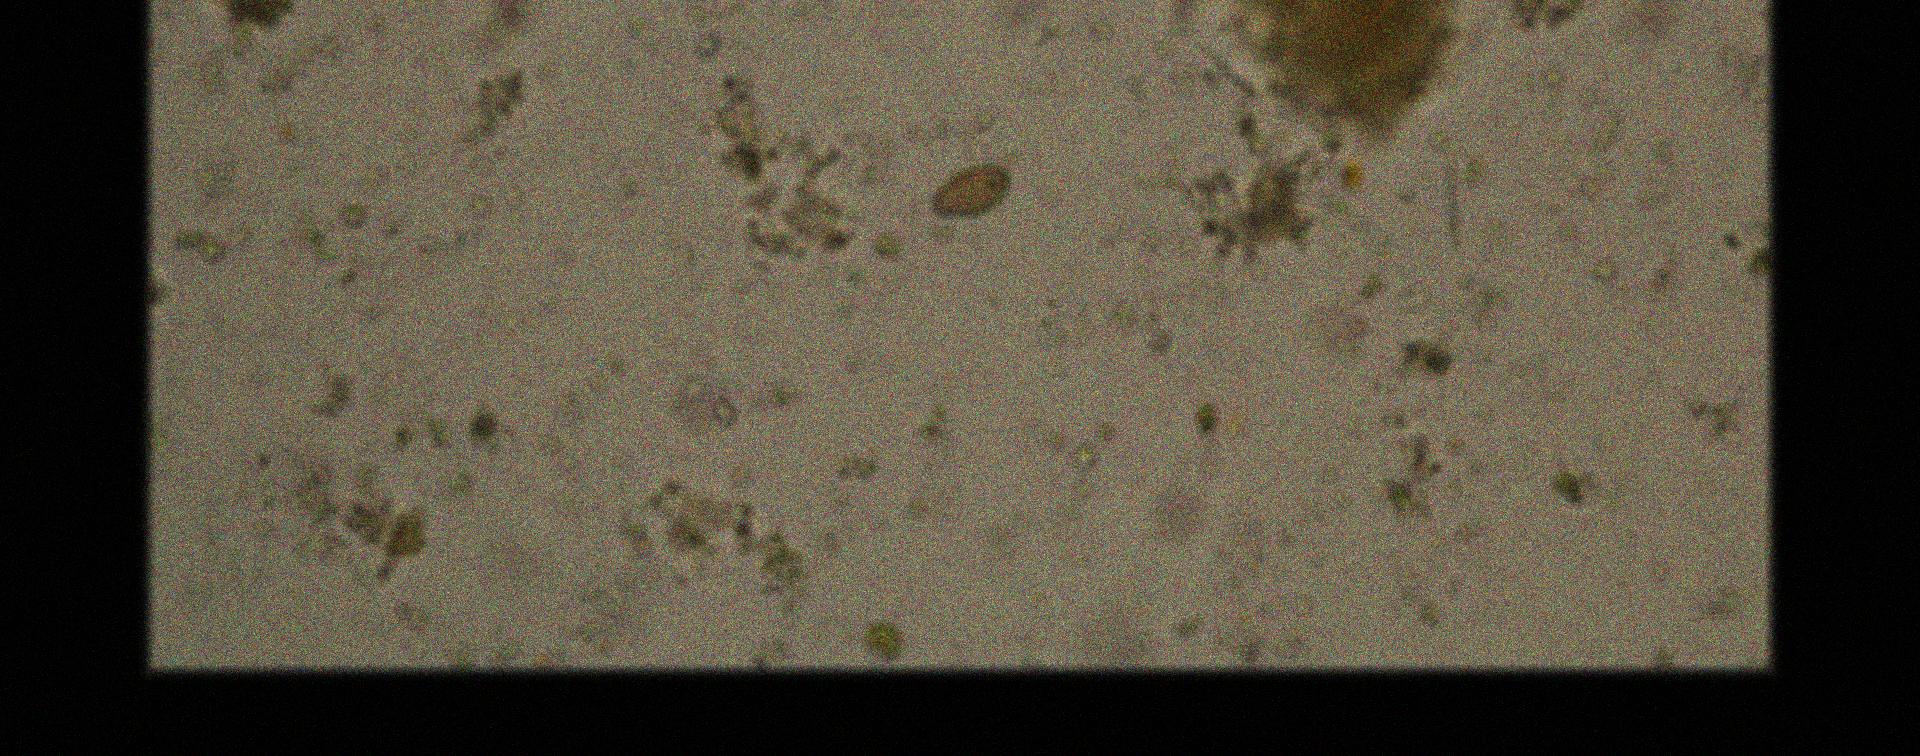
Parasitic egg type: Opisthorchis viverrine